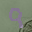
Label: 9